Question: I have searched for a lot of answers to this and tried multiple peoples different solutions but none worked. Does anyone have a simple way of doing this?
Example image:

The border is meant to be '20px' away from the edge of the browser on all sides. Thank you massively to anyone who can help.
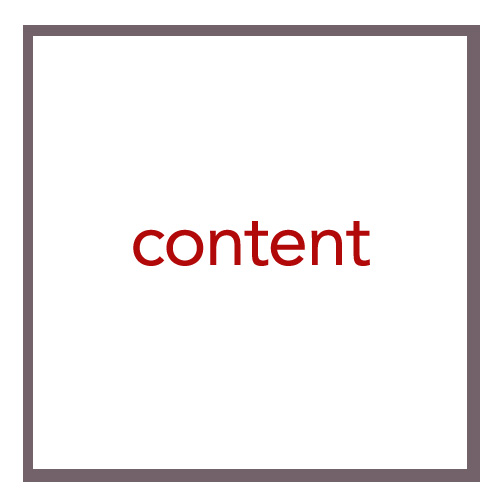
Answer: Here's a sample with the content centered vertically:
'''
<div id="box">
<div id="content">
Content
</div>
</div>
'''
'''
#box {
width: 200px;
height: 200px;
border: solid 5px #CCC;
margin: 20px;
position:relative
}
#content {
position:absolute;
top: 50%;
width: 100%;
margin-top:-10px; /* Should be half of font-size */
font-size: 20px;
text-align: center;
color: red;
font-family: "Helvetica", "Lucida Sans", "Lucida Sans Unicode", "Luxi Sans", Tahoma, sans-serif;
}
'''
Here's the <URL> code which yield the following result:

---
(Alternative if content is more than one line)
Same HTML as before with the following CSS (<URL>.
'''
#box {
width: 200px;
height: 200px;
border: solid 5px #CCC;
margin: 20px;
}
#content {
width: 200px;
height: 200px;
display: table-cell;
vertical-align: middle;
text-align: center;
color: red;
font-size: 20px;
font-family: "Helvetica", "Lucida Sans", "Lucida Sans Unicode", "Luxi Sans", Tahoma, sans-serif;
}
'''